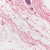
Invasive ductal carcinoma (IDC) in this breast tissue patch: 0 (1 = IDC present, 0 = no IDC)